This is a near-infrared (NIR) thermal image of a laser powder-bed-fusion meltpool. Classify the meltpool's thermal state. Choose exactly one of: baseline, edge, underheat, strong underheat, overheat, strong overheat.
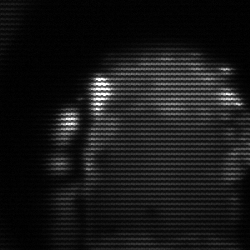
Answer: baseline